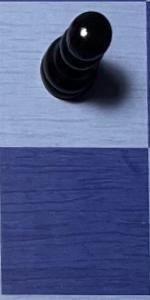
Label: Empty